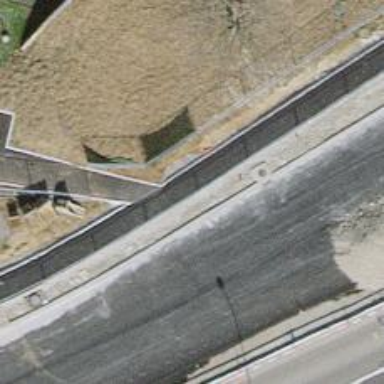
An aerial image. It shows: Asphalt sidewalk and cycleway.